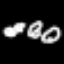
Label: hourglass